Question: Is there a way to configure Visual Studio so separate instances of it have separate icons in the Task Bar?

I find this way uses fewer mouse clicks, and I often find myself opening up one instance of VS 2012 and another instance of VS 2013 just to get this effect (as shown in the screenshot above).
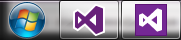
Answer: Set the Taskbar buttons value (Right click on the taskbar and select Properties) to 'Never combine' or 'Combine when taskbar is full' value.